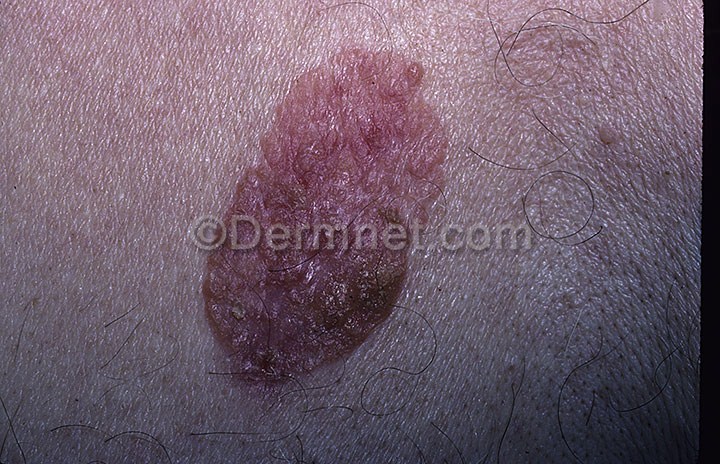
Disease: Actinic Keratosis Basal Cell Carcinoma and other Malignant Lesions